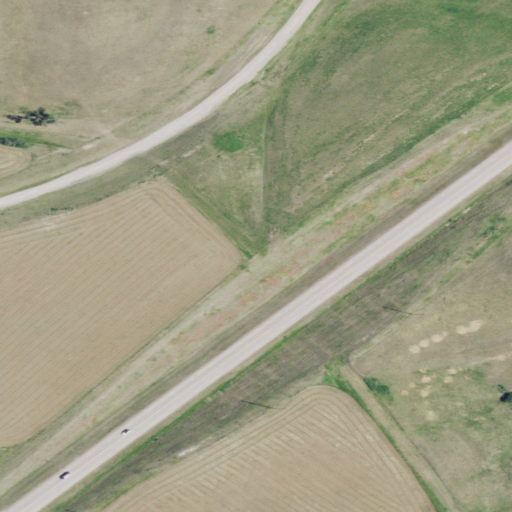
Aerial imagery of gap in Montana named The Gap containing cultivated crops, grassland, shrub, open development, and low intensity development